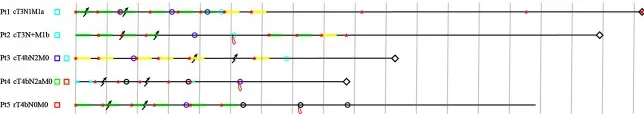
Patient characteristics, treatments, and outcomes. CR, complete response; PD, progressive disease; PR, partial response; SD, stable disease.
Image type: electrography (ekg)